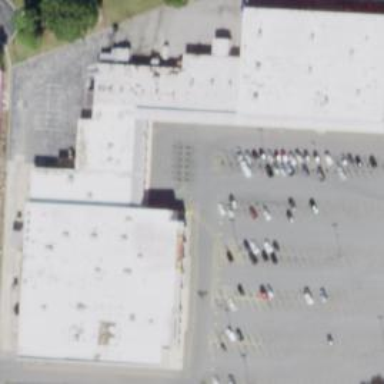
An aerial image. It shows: Retail building.